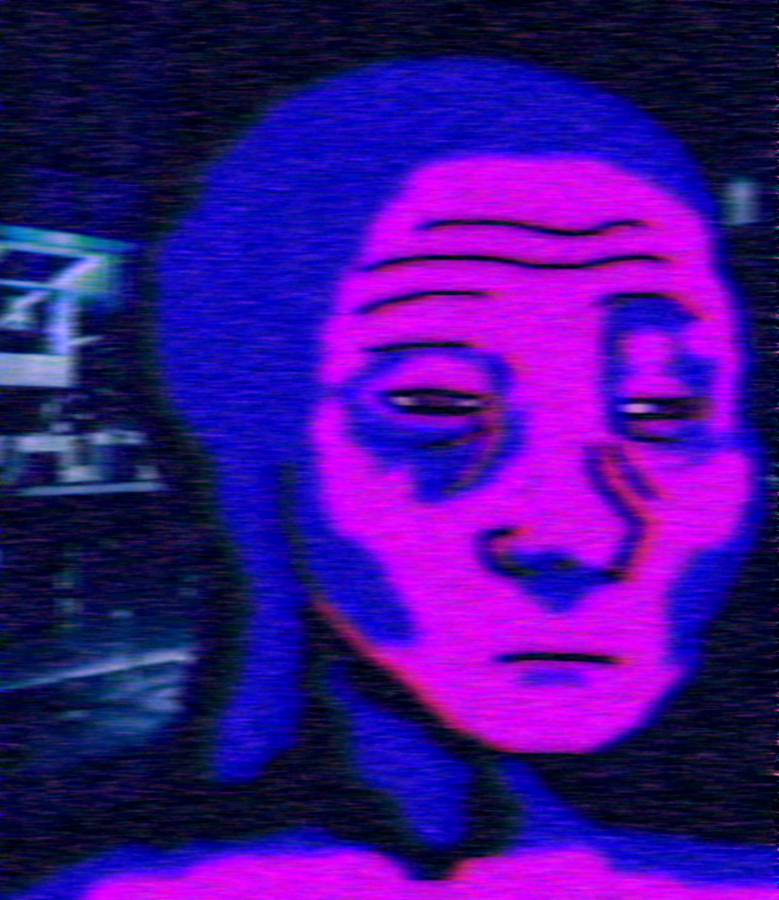
Label: 5_Doomer